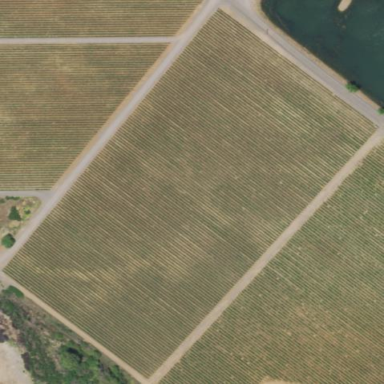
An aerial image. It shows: Vineyard with wine grapes as the crop.